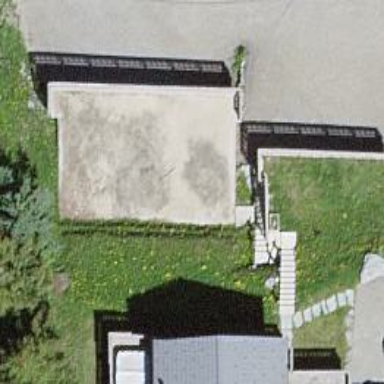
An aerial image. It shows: Group of garages.